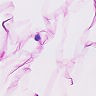
Metastatic tissue present: no